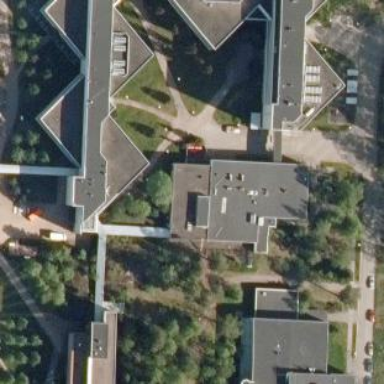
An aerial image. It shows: Block building.